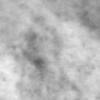
Label: no_change